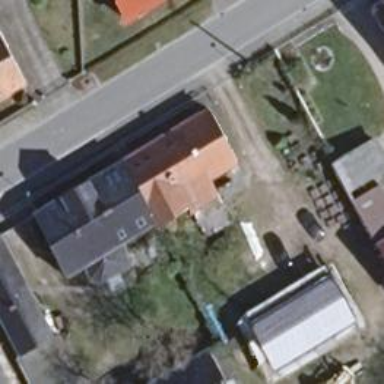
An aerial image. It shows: Gabled roofed house.